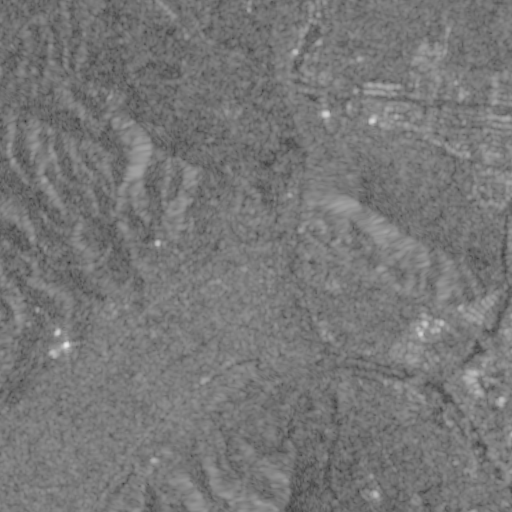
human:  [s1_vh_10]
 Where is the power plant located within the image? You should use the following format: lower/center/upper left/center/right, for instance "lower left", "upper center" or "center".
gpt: The power plant is located in the lower right of the image.
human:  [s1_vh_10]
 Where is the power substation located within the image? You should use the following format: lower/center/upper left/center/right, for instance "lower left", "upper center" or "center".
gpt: The power substation is located in the center of the image.
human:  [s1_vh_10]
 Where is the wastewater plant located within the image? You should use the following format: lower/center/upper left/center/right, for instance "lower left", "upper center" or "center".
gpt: The wastewater plant is located in the lower right of the image.
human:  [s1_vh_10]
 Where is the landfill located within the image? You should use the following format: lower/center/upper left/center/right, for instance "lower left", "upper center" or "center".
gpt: There is no landfill in the image.

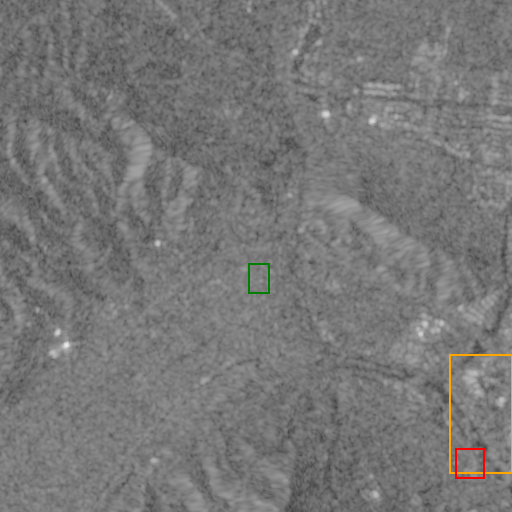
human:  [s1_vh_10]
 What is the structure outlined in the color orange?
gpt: The structure outlined in orange is a power plant.
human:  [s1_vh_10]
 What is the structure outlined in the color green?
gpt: The structure outlined in green is a power substation.
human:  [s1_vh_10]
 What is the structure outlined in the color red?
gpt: The structure outlined in red is a wastewater plant.
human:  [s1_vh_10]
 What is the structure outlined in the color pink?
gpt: There is no pink outline.